Brain MRI, t2w sequence, axial 2D slice.
Patient: age 33, sex F, weight 78 kg, height 1.78 m
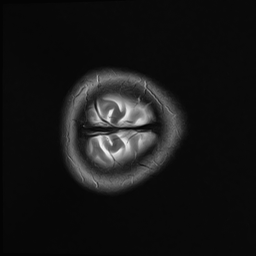